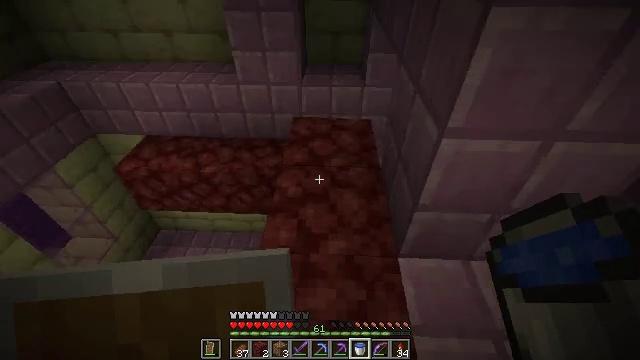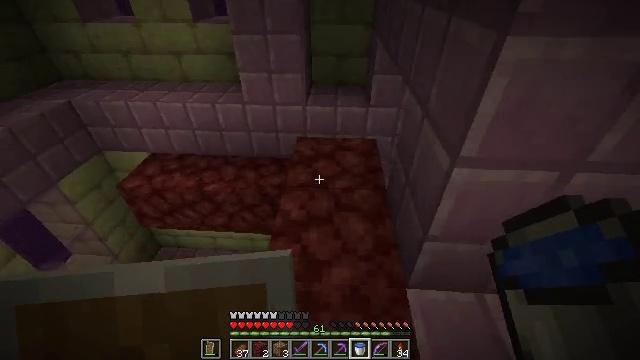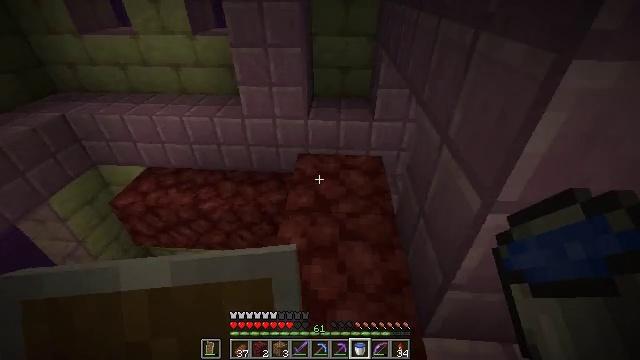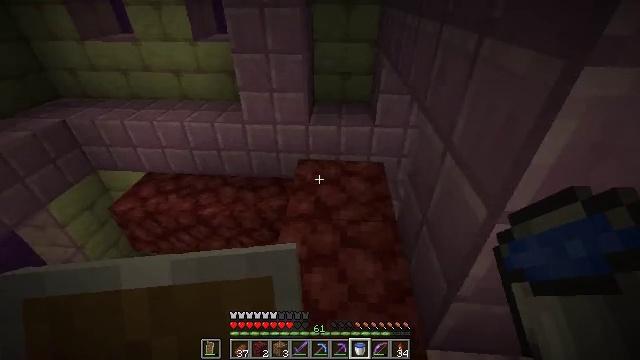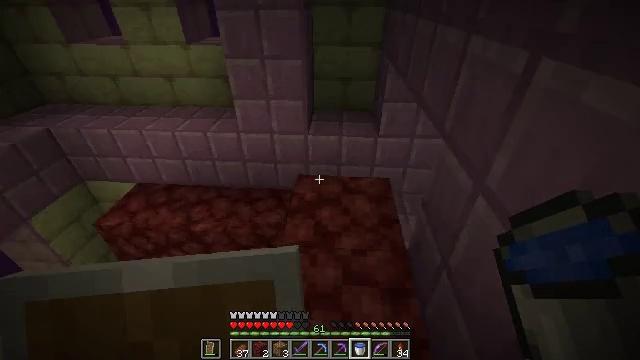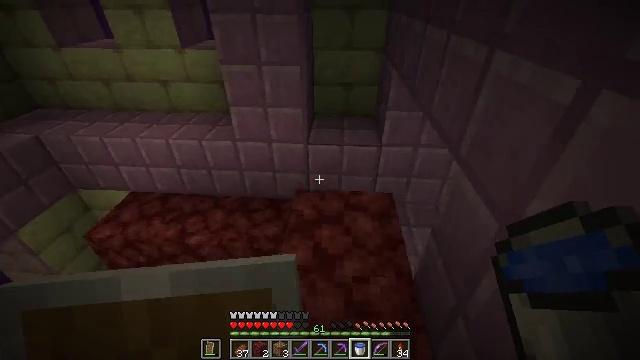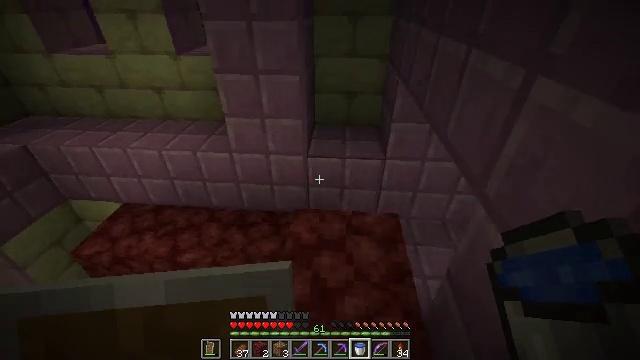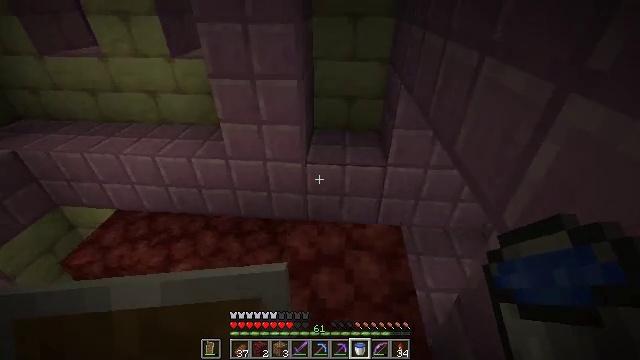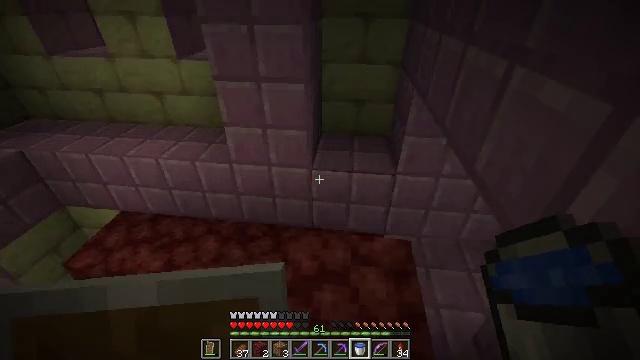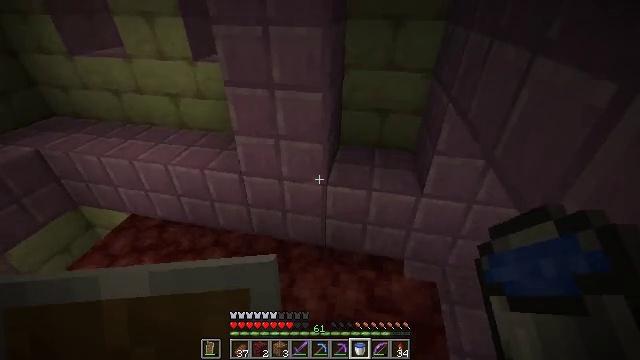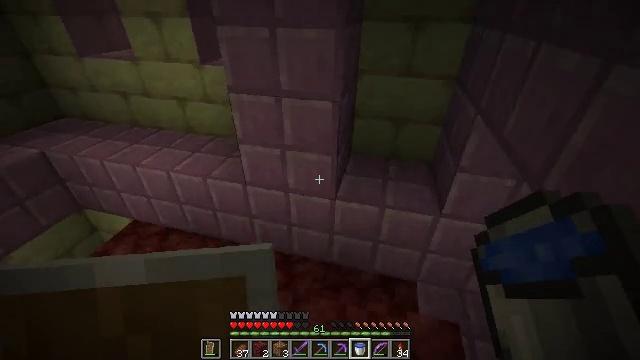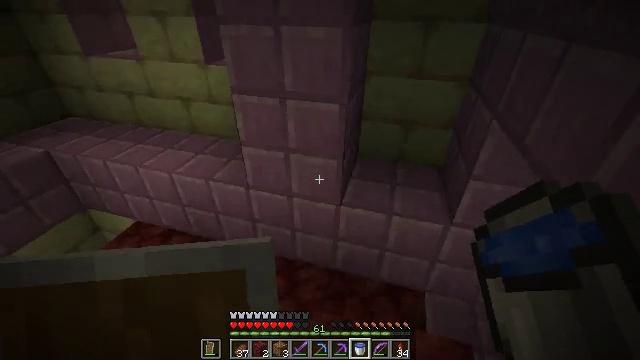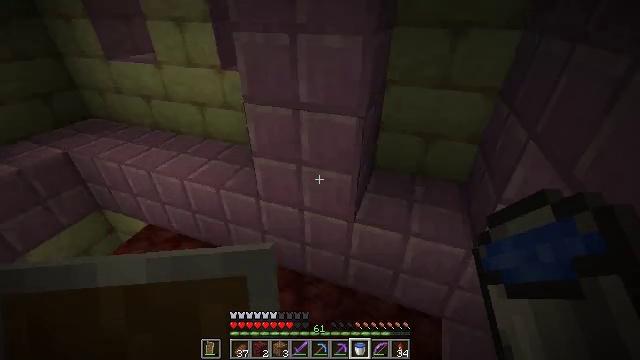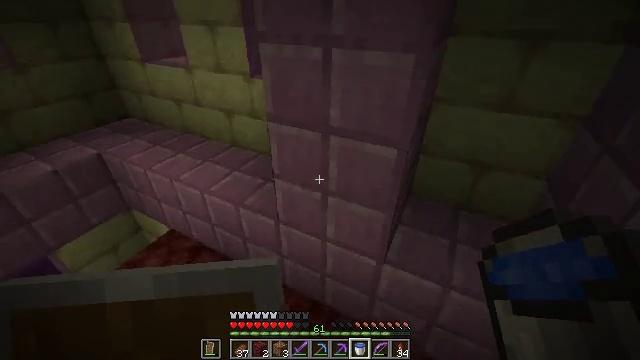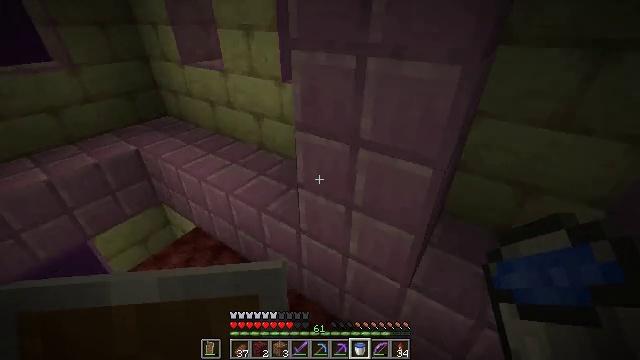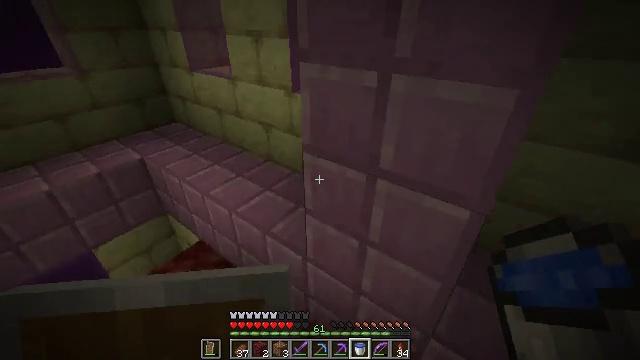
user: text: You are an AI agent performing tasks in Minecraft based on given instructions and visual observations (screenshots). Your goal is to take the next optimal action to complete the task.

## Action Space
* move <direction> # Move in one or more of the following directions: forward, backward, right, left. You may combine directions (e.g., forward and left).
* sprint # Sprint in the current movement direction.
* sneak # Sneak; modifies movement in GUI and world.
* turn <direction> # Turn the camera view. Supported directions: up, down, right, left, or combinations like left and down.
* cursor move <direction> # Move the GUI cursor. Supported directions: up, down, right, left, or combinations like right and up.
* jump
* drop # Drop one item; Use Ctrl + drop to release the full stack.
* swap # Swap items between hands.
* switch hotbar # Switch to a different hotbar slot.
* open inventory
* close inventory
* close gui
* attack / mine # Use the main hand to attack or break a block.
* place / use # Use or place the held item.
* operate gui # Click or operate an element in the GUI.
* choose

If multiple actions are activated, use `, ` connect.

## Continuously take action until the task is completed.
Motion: motion action
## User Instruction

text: Break the ender chest to move it.
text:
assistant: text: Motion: move forward, turn left and up
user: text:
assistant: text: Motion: move forward, turn up
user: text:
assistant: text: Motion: move forward, turn up
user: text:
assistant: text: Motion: move forward
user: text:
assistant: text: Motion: move forward
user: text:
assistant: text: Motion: move forward
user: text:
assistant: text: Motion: move forward
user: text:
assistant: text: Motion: move forward, turn left
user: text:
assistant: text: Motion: move forward, turn left
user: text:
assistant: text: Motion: move forward, turn left
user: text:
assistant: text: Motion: move forward, turn left
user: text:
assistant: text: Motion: move forward, turn left
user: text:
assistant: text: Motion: move forward, turn left
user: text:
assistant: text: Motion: move forward, turn left
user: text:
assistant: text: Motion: move forward, turn left
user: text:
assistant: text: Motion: move forward, turn left
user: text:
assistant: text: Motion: move forward, turn left
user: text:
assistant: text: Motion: move forward, turn left
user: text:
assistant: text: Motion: move forward
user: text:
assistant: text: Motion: move forward
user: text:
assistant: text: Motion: move forward
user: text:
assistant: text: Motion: move forward
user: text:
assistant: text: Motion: move forward
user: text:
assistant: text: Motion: move forward
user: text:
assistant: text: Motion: move forward, jump
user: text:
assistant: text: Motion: move forward, jump
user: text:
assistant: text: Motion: move forward, jump
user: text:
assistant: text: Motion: move forward, jump
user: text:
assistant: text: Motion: move forward, jump
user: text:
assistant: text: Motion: move forward